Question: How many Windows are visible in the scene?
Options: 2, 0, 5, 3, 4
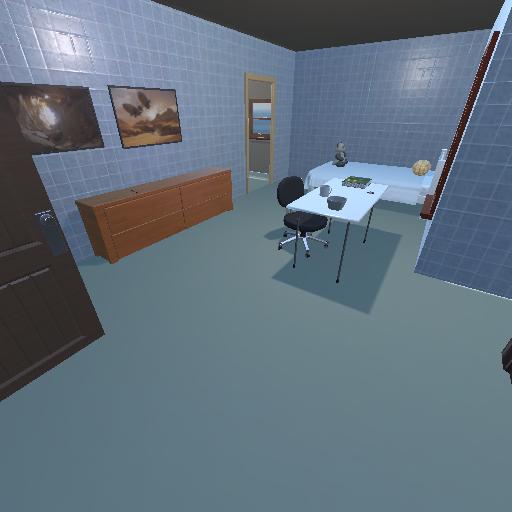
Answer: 2